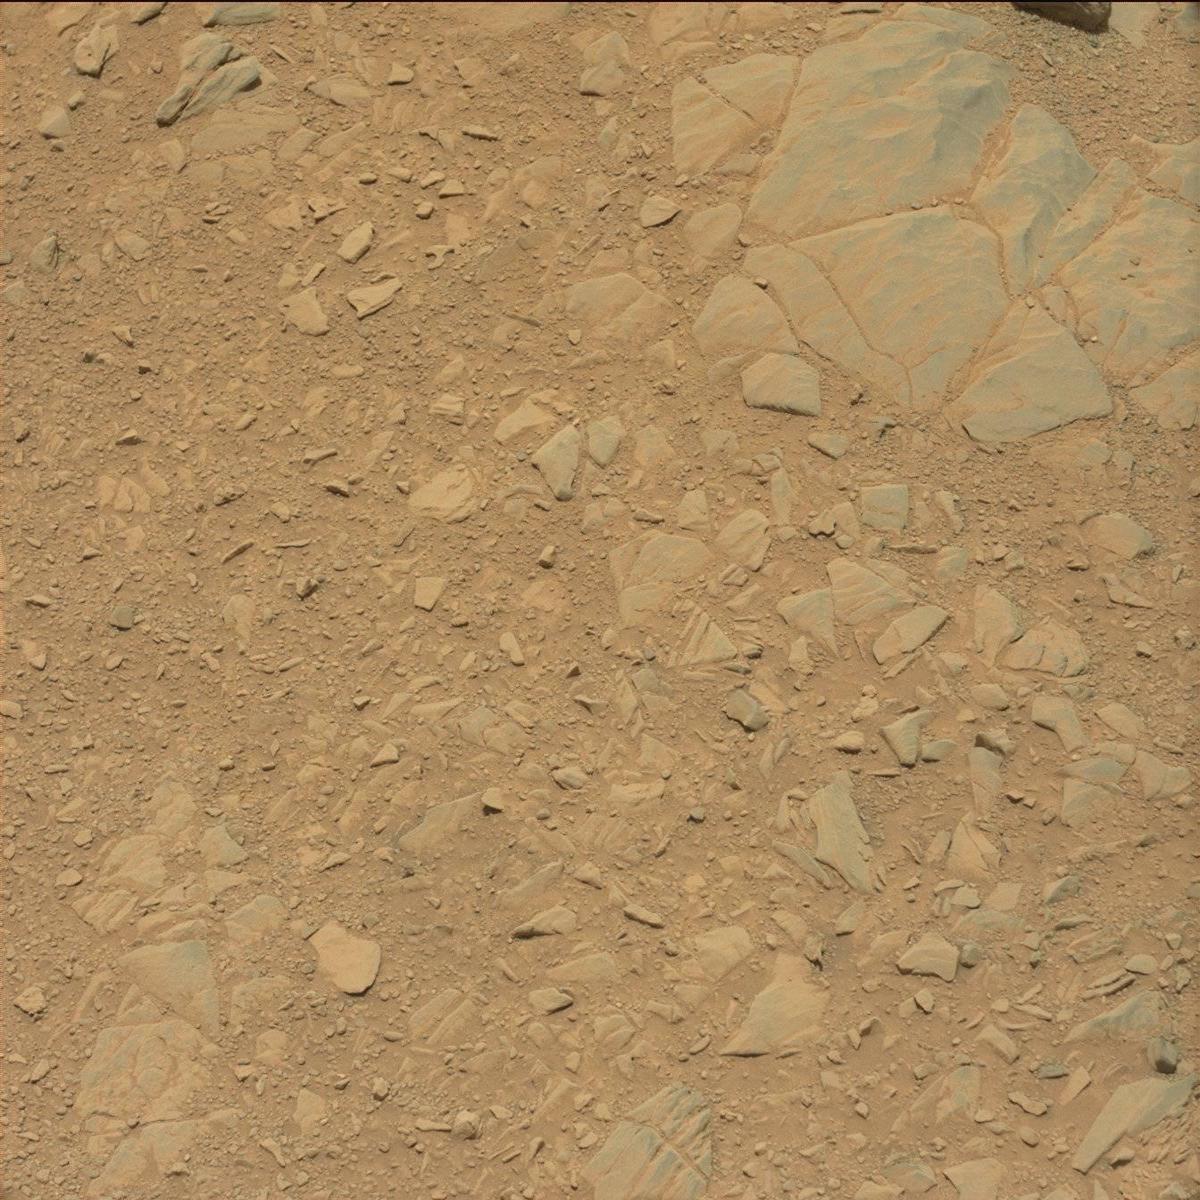
Terrain classes present: Bedrock, Rock, Sand / Soil